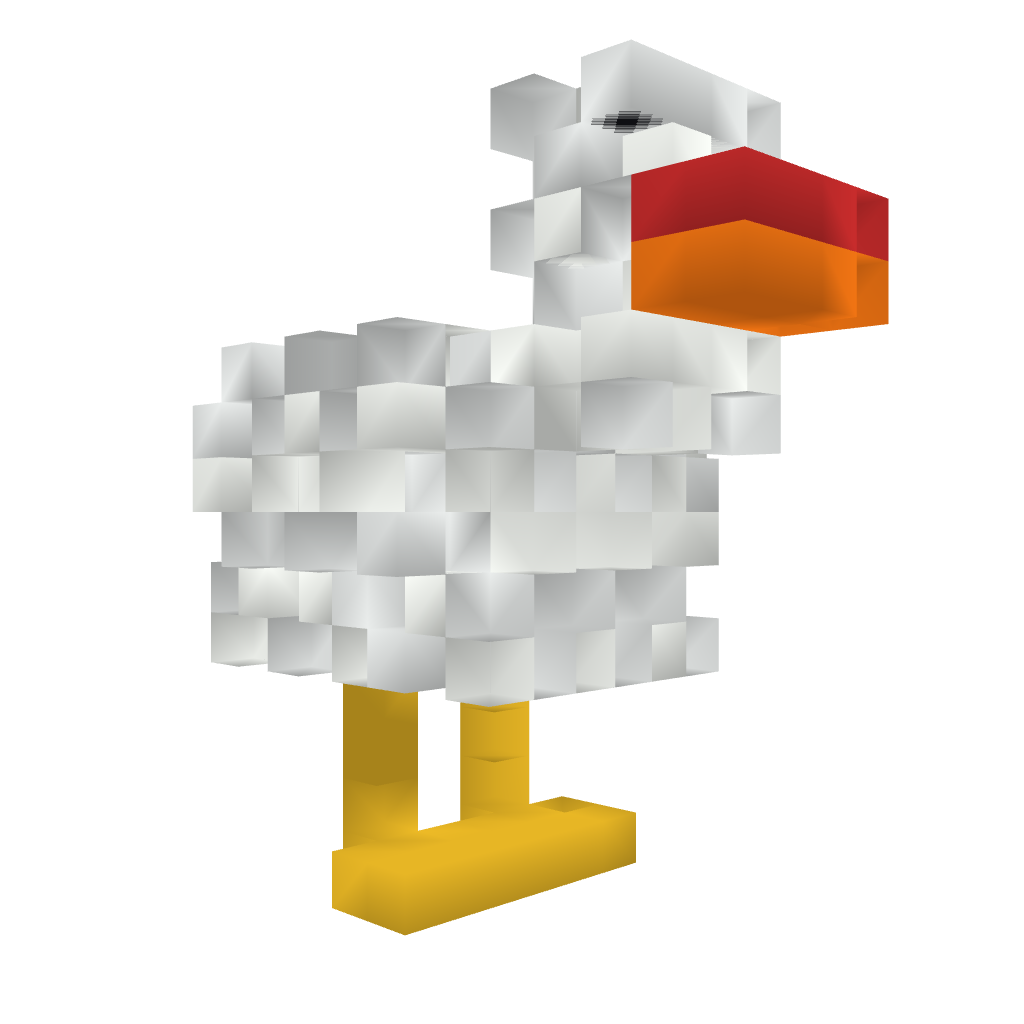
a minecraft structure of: Chicken